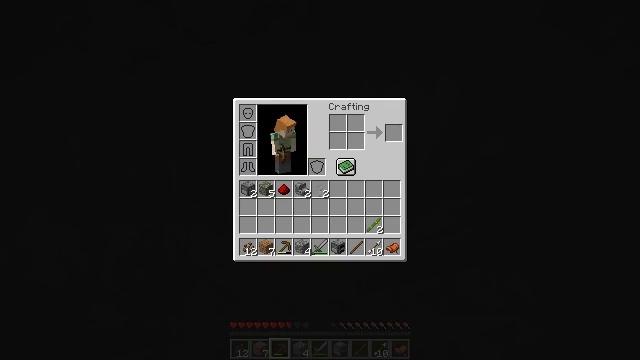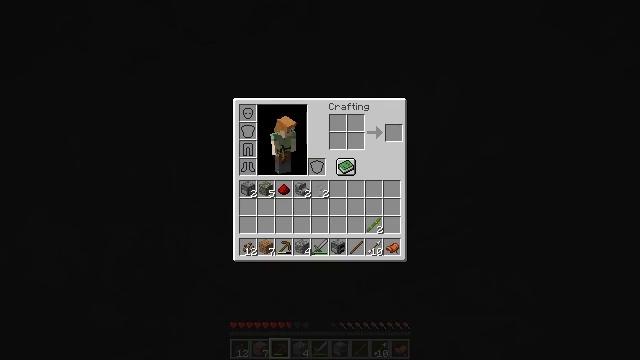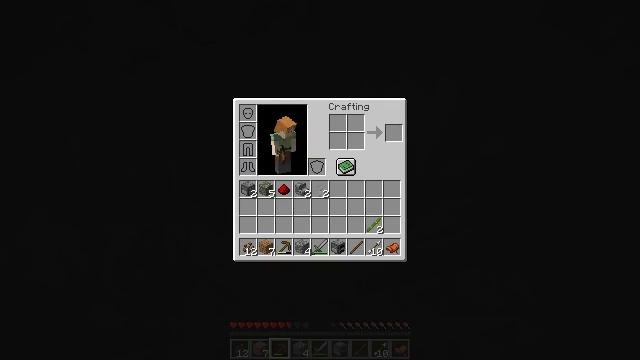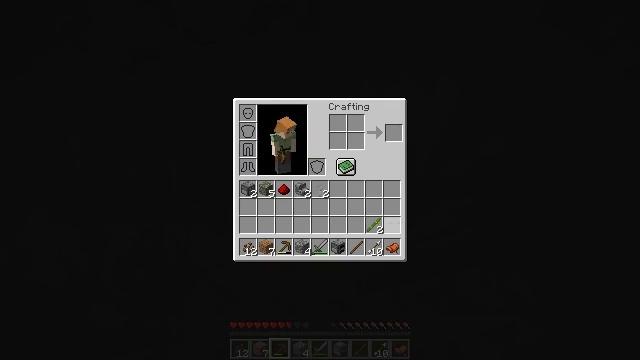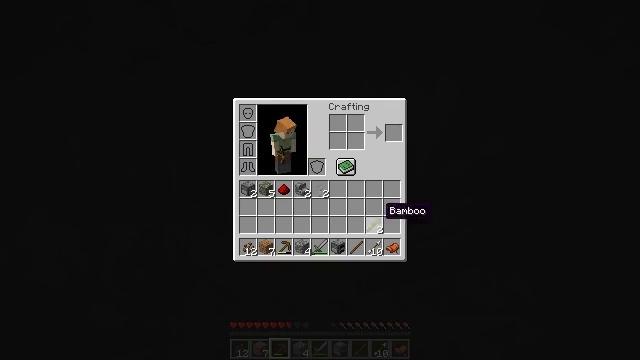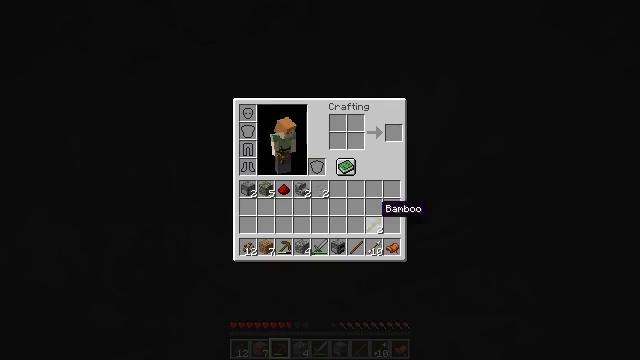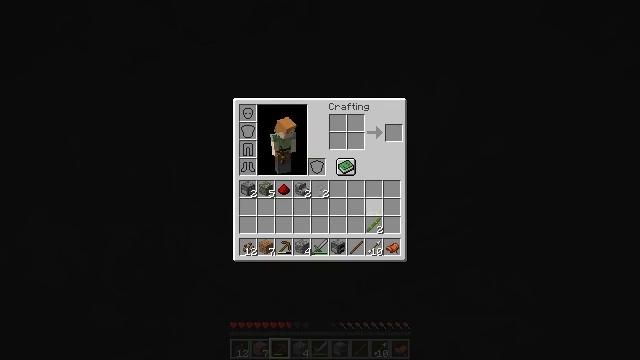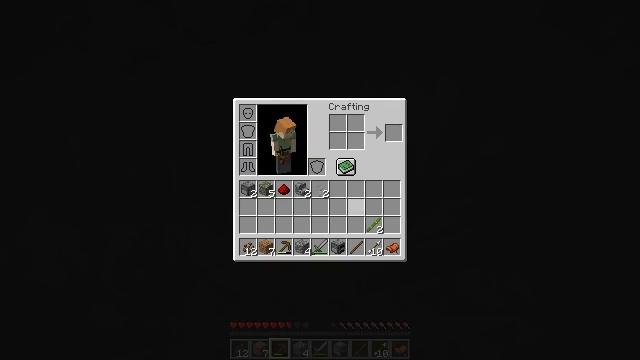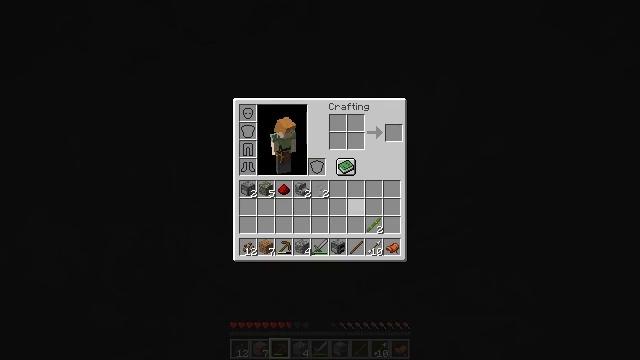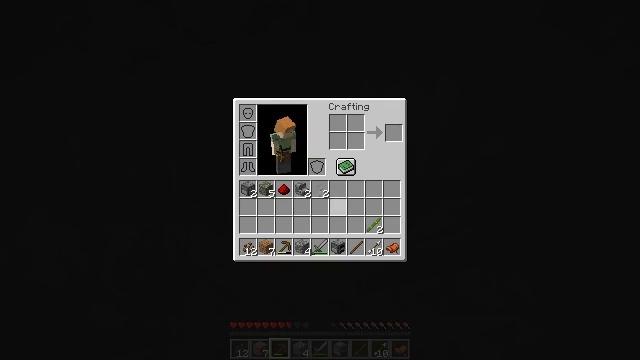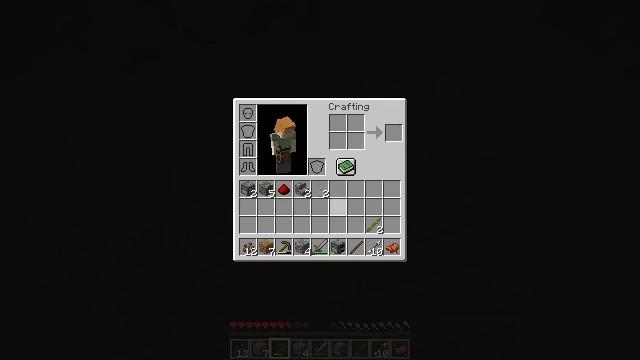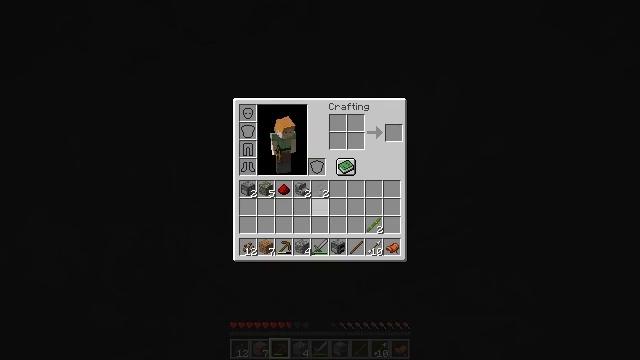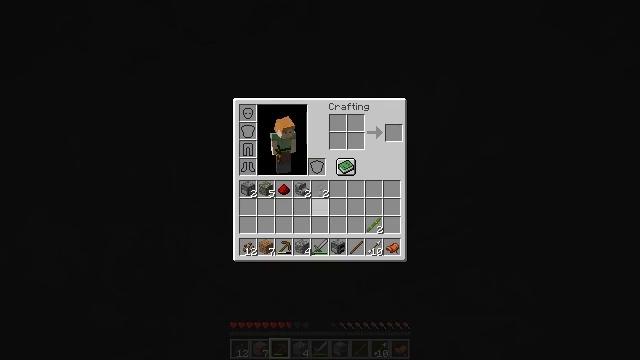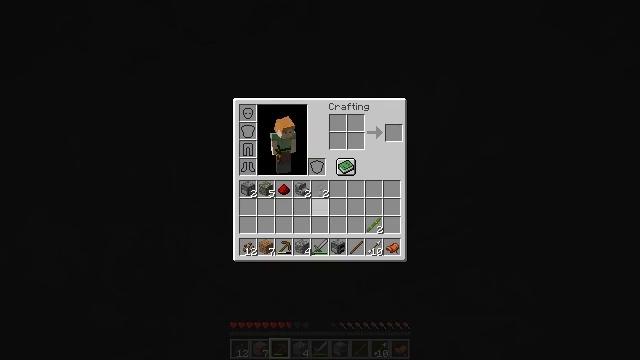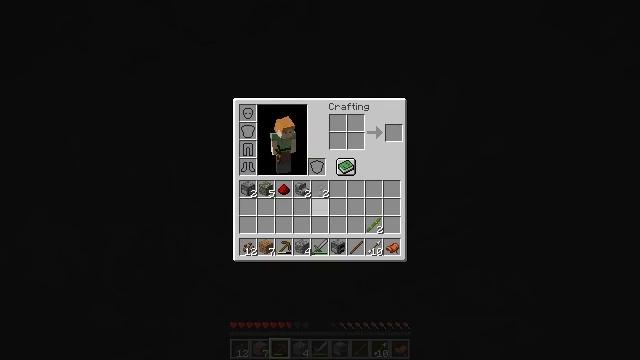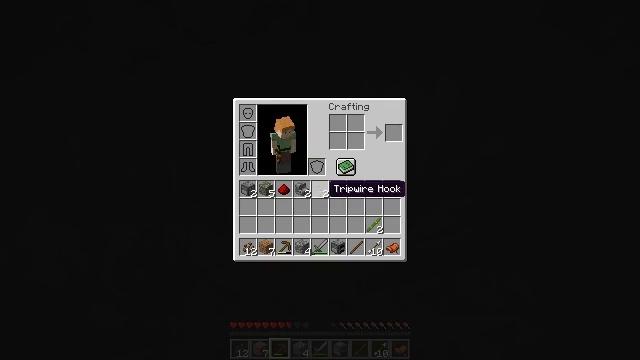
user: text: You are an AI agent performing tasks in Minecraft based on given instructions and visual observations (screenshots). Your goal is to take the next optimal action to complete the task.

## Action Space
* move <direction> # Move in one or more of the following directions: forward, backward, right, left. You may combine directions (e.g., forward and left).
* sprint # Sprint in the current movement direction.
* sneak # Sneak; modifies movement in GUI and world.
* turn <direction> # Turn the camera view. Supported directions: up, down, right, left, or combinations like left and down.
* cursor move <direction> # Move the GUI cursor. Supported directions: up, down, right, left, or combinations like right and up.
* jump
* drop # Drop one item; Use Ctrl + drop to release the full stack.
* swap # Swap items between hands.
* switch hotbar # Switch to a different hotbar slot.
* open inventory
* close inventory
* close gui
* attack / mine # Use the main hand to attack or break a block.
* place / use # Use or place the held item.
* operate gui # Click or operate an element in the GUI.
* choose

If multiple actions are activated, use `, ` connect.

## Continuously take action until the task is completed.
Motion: motion action
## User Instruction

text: Gather mossy cobblestone from a dungeon or ruin.
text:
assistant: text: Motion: cursor move left and down
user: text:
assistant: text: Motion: cursor move left and down
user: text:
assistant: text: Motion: cursor move left
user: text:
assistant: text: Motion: cursor move left
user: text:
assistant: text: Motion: no_op
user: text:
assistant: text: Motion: no_op
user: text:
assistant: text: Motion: cursor move left
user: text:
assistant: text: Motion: no_op
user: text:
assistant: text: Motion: cursor move left
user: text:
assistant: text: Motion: cursor move left
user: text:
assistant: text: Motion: no_op
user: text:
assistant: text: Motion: no_op
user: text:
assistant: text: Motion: no_op
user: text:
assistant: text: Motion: no_op
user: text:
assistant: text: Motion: no_op
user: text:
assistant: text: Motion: no_op
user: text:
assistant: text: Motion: no_op
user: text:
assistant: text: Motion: no_op
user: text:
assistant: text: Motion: no_op
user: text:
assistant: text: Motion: no_op
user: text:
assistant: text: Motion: no_op
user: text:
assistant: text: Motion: no_op
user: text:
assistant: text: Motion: no_op
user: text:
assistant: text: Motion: no_op
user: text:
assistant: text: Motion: no_op
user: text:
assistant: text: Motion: no_op
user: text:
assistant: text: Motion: no_op
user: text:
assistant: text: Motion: no_op
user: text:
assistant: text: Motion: no_op
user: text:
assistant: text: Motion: no_op